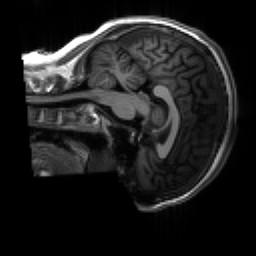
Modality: T1w
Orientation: sagittal
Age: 20
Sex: male
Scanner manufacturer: siemens
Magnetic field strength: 3 T
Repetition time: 2.3 s
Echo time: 0.00266 s